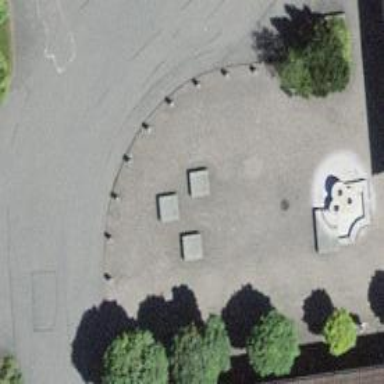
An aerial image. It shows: Bollard.